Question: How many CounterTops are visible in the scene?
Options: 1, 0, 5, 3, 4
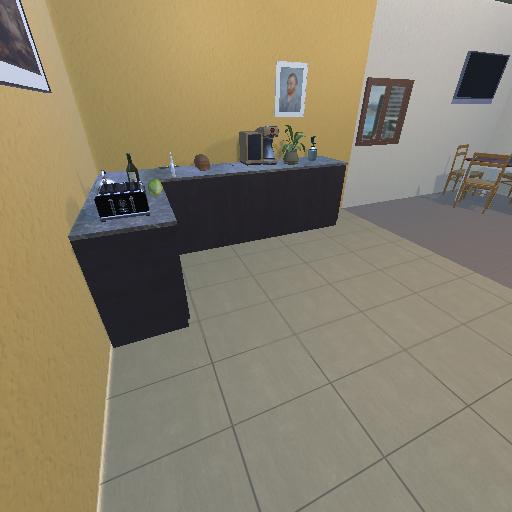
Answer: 1